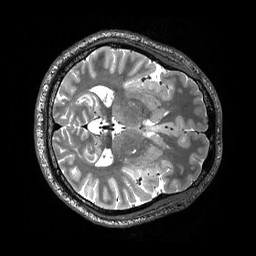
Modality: T2w
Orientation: axial
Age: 30
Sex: male
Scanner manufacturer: siemens
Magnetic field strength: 3 T
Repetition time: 3.2 s
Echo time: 0.565 s